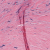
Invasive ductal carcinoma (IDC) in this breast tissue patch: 1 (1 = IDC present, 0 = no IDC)